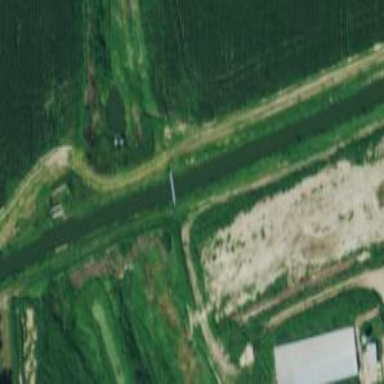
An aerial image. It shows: Aqueduct bridge over canal.